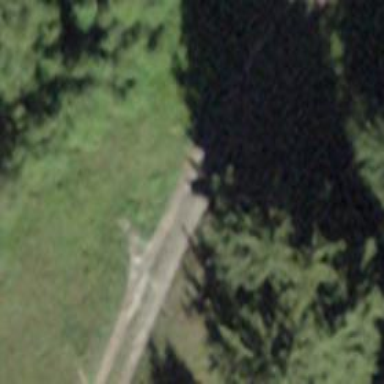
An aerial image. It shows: Track road with grade4 tracktype.